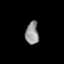
Tissue: skin
Cell type: Epithelial cells
Senescence score: 0.2515
Nuclear area (px): 287
Mean DAPI intensity: 148.251